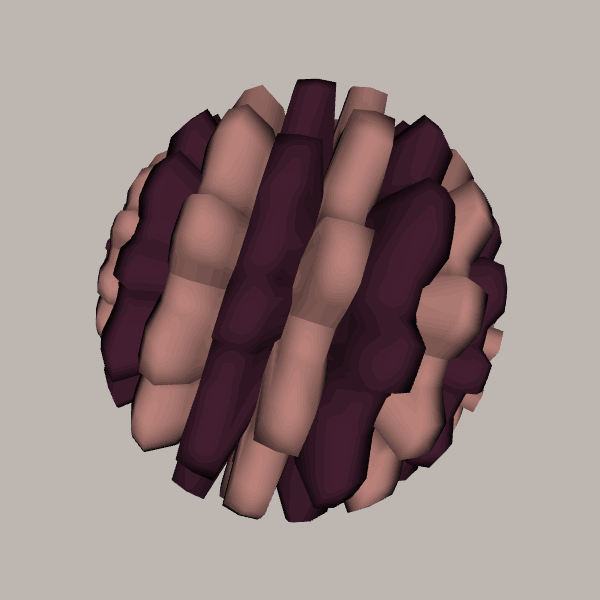
Background: light